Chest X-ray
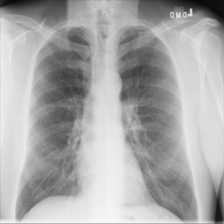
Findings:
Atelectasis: negative
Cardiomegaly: negative
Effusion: negative
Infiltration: negative
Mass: negative
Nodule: negative
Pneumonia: negative
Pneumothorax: negative
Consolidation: negative
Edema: negative
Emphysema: negative
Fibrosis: negative
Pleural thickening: negative
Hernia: negative